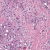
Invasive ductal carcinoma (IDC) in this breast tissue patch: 0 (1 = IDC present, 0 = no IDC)